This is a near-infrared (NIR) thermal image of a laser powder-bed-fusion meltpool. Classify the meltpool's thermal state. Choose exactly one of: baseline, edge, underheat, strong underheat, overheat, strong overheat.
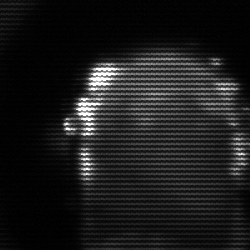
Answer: baseline